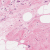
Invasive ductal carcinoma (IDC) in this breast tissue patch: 0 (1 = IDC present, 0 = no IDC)